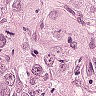
Metastatic tissue present: yes